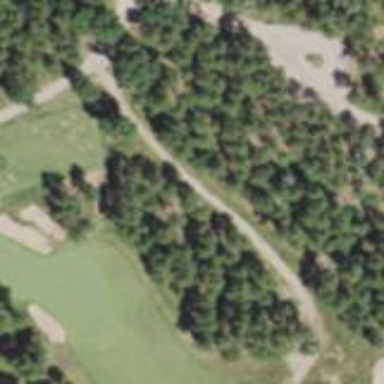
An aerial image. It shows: Rough area on grassy golf course.